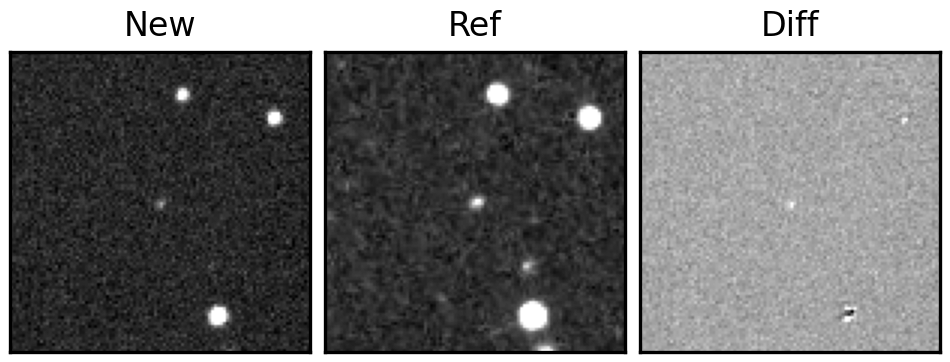
Label: real